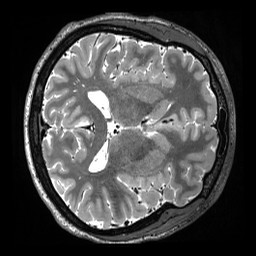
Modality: T2w
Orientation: axial